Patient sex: M
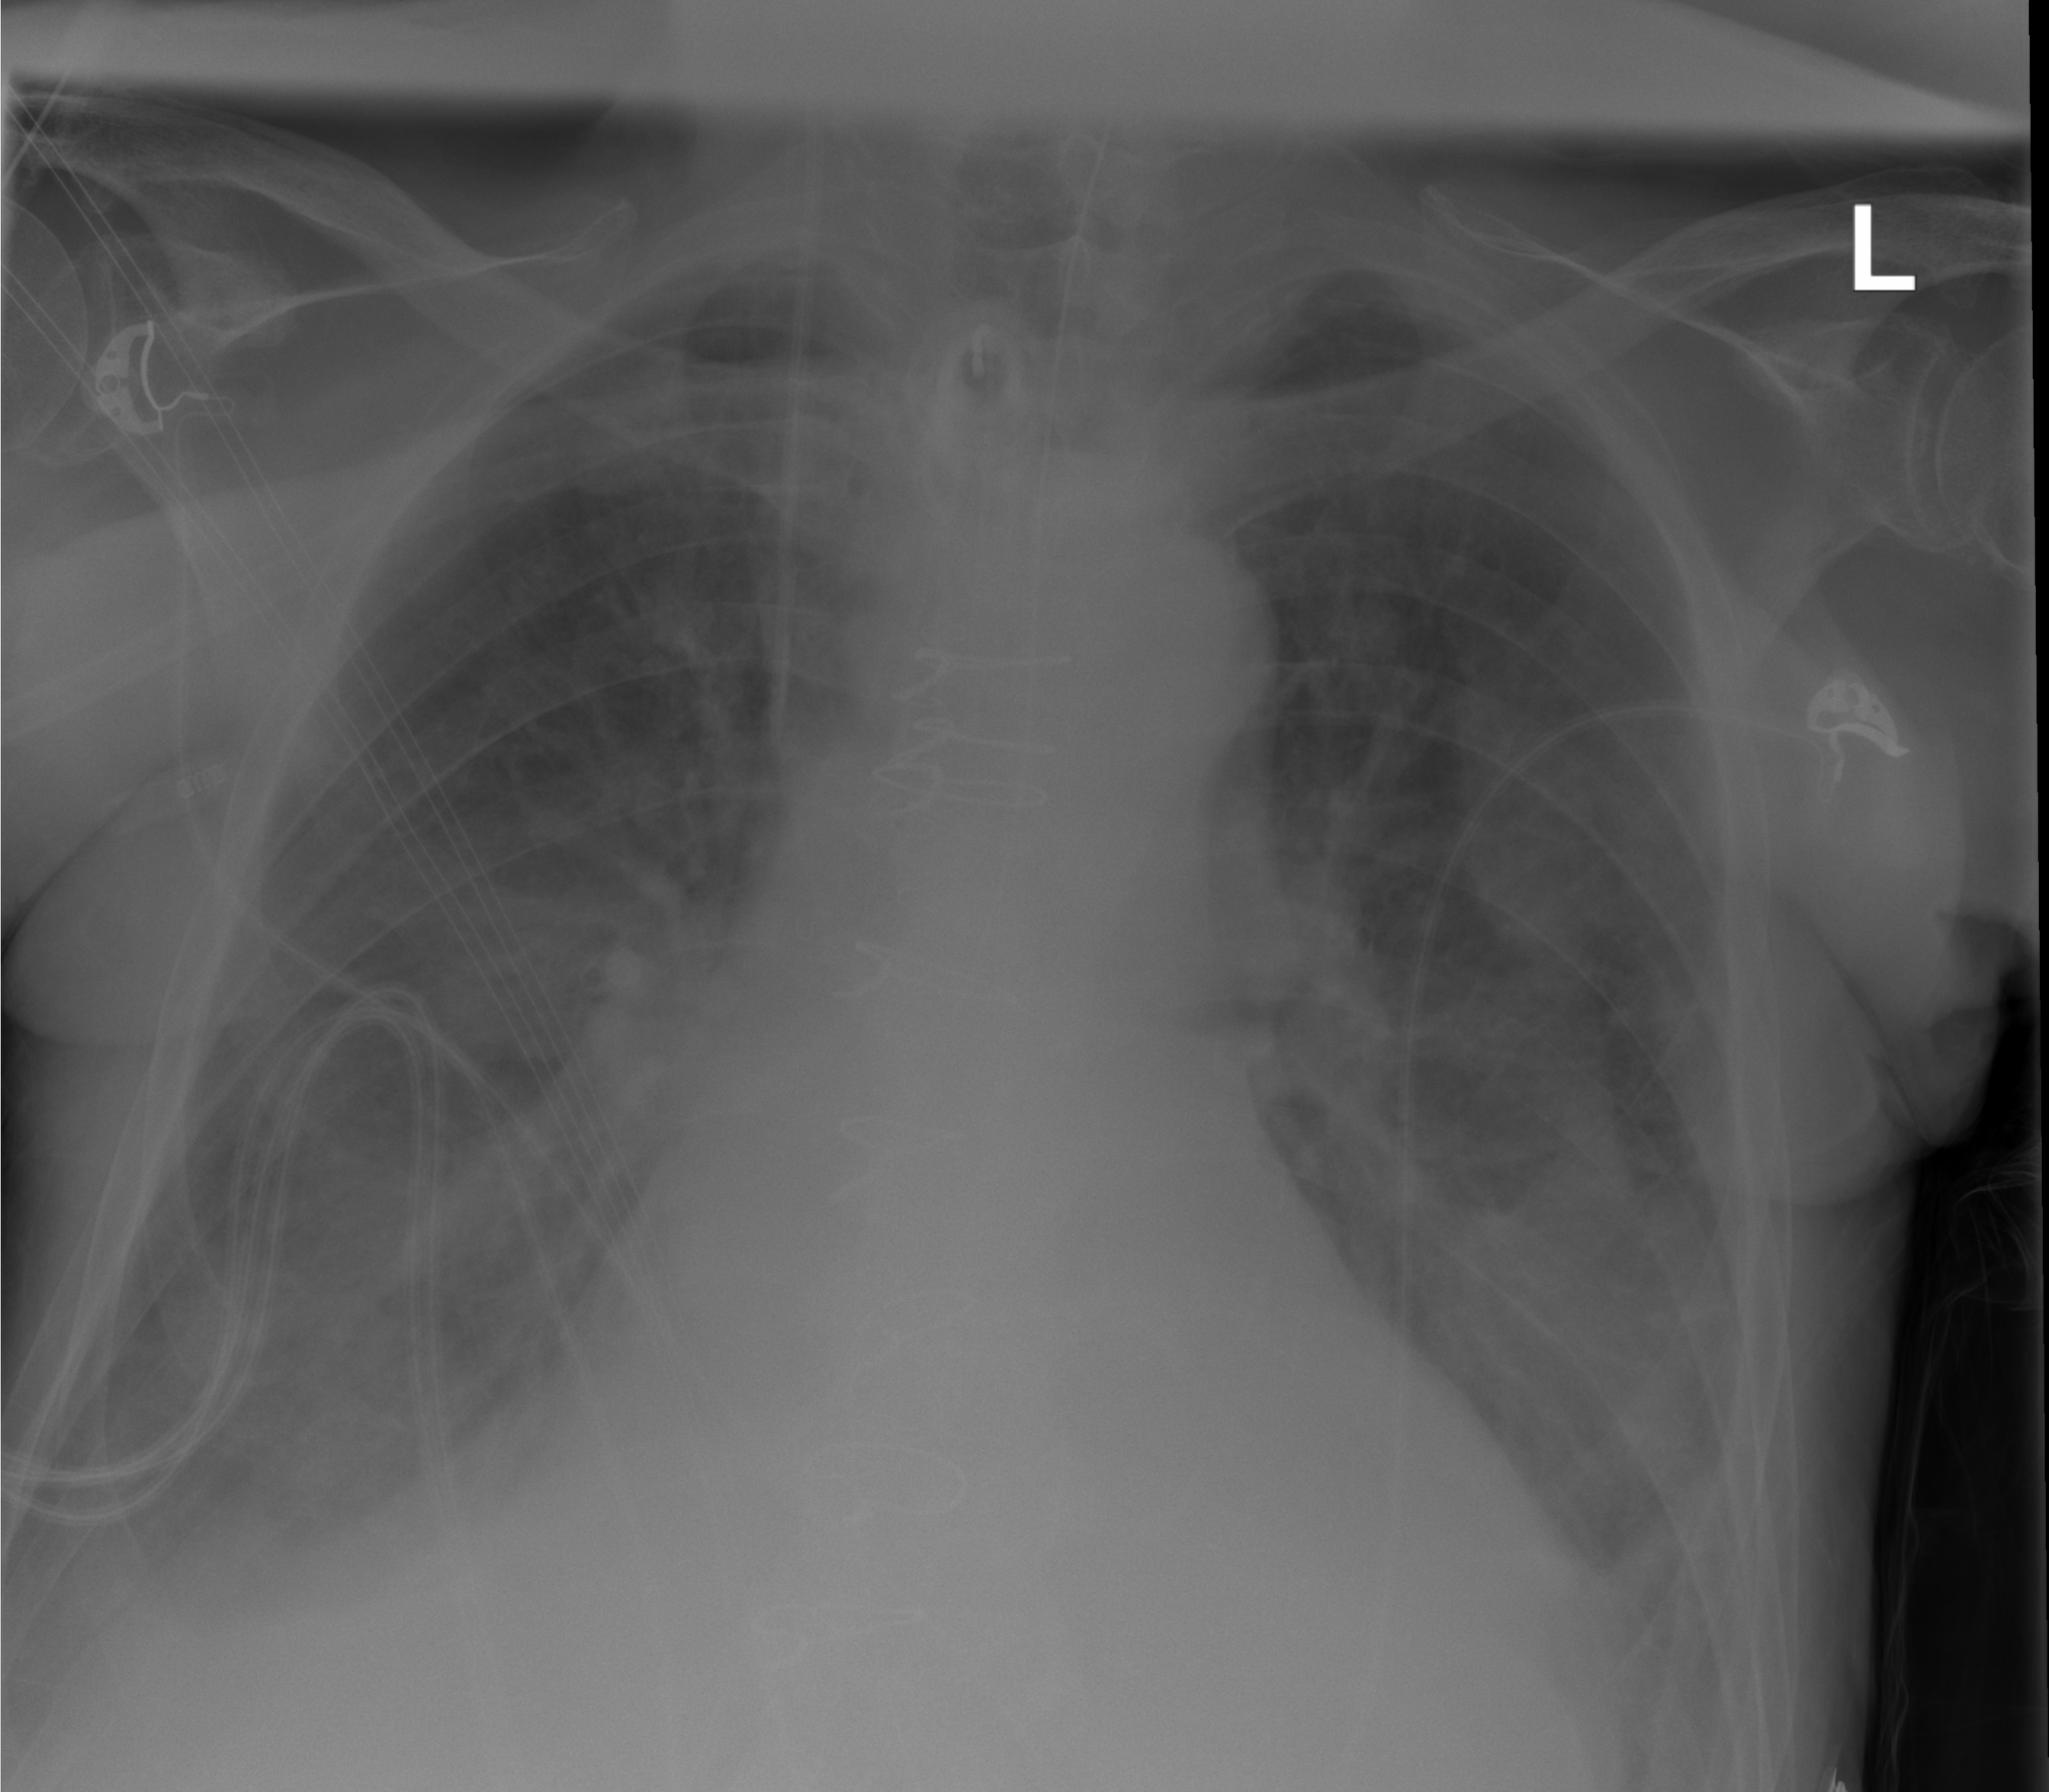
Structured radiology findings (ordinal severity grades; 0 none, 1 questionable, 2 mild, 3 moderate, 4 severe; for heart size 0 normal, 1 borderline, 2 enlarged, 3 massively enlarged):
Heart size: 2
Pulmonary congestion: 2
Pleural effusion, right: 1
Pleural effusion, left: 1
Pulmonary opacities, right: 2
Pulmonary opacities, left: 2
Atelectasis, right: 2
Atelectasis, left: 2